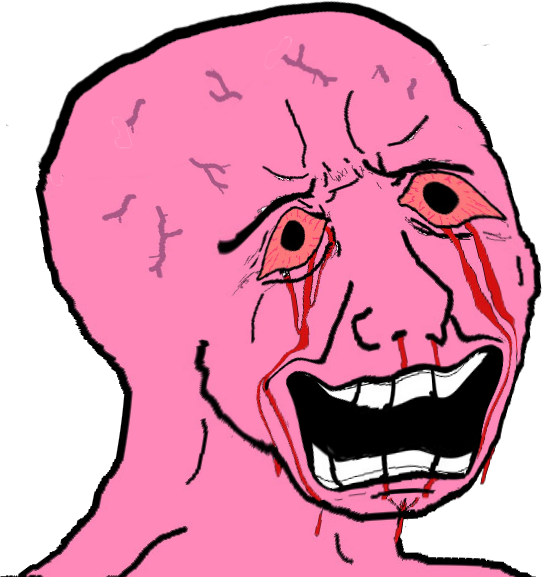
Label: 5_Rage